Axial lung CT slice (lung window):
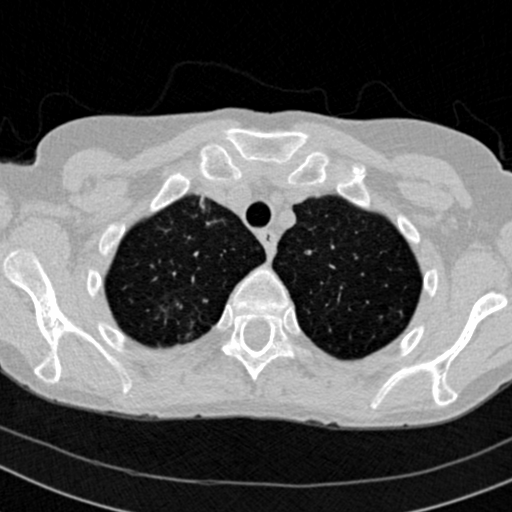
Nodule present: no